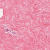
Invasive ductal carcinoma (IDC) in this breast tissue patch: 0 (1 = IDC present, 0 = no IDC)